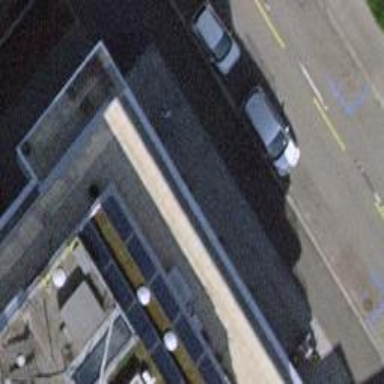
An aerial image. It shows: Café.